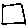
Label: square